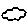
Label: cloud